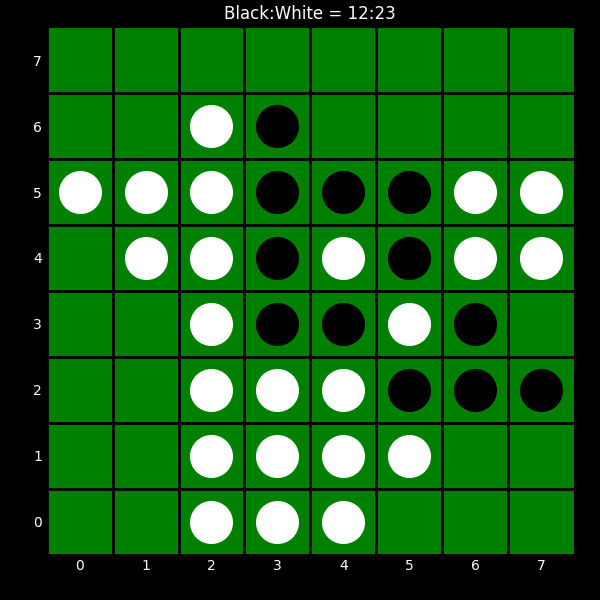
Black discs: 12
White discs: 23